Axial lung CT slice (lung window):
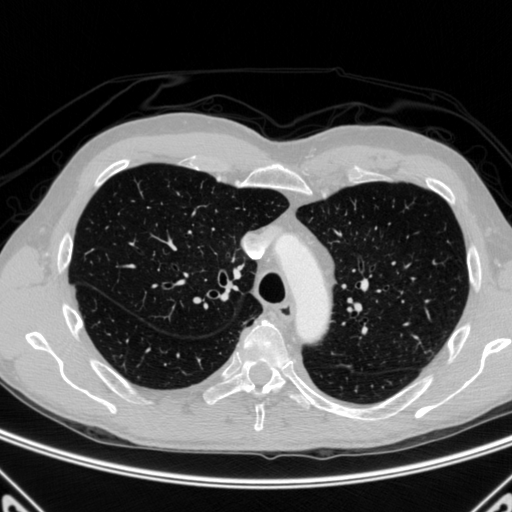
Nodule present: no